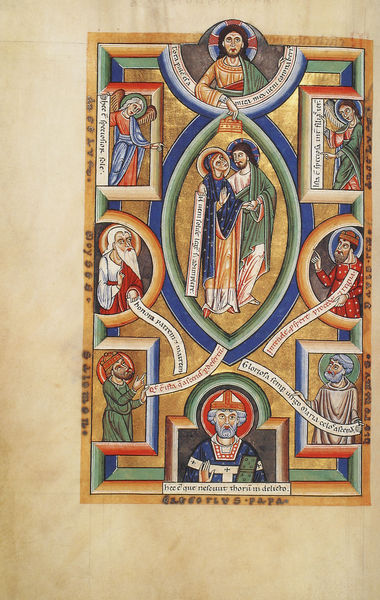
Titel: Stammheim Missale, Hildesheim
Schlagwörter: blau, gott, gelb, grün, bunt, rot, bart, falten, mensch, bild, kirche, gold, krone, engel, farbig, schrift, farben, farbe, bischof, zeigefinger, adam, buch, vergoldet, illustration, geometrisch, heiligenschein, nimbus, christus, jesus, segnen, heiliger, heilige, heilig, maria, gruß, geometrie, josef, verkündigung, tonsur, spruchband, schriftband, halo, mandorla, buchillustration, buchmalerei, blattgold, propheten, tugenden, bischoff, bunt#, blau #, bplau